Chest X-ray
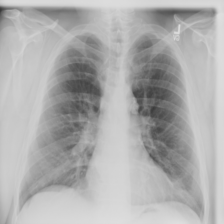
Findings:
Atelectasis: negative
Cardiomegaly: negative
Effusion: negative
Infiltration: negative
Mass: negative
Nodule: negative
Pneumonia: negative
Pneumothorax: negative
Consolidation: negative
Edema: negative
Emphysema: positive
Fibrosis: negative
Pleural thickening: positive
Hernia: negative